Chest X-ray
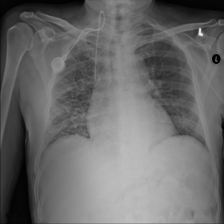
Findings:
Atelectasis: negative
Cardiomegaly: negative
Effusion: negative
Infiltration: positive
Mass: negative
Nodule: negative
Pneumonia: negative
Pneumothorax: negative
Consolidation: negative
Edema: negative
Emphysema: negative
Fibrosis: negative
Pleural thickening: negative
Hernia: negative